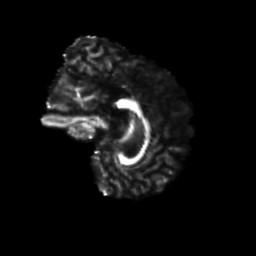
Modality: FA
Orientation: sagittal
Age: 24
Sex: male
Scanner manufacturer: siemens
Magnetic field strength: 3 T
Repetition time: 8.6 s
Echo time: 0.095 s